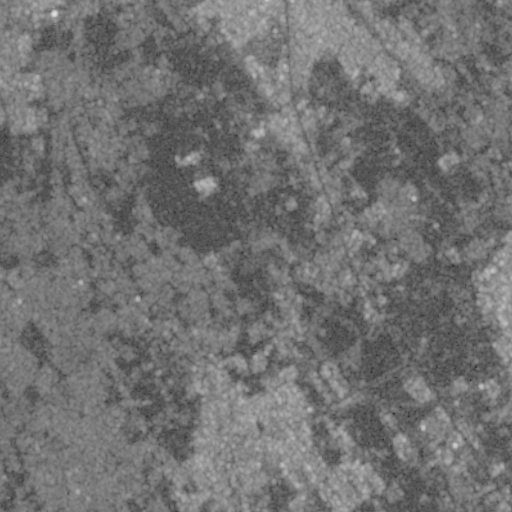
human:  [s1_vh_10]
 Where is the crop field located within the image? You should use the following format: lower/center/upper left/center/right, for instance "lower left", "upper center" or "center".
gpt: The crop field is located in the lower left of the image.
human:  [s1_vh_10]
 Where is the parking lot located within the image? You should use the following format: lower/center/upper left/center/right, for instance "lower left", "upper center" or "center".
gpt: The parking lot is located in the lower right of the image.
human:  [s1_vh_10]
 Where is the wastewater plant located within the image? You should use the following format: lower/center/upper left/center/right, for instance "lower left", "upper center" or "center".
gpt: The wastewater plant is located in the center of the image.
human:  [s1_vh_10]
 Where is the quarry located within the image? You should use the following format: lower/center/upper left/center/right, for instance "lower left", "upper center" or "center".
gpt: There is no quarry in the image.

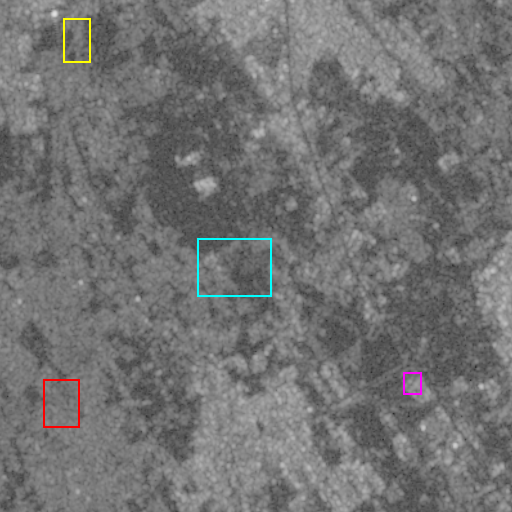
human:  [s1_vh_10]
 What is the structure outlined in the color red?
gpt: The structure outlined in red is a crop field.
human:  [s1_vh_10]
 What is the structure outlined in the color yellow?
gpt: The structure outlined in yellow is a park.
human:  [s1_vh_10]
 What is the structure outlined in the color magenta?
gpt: The structure outlined in magenta is a parking lot.
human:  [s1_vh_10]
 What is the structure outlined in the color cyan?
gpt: The structure outlined in cyan is a wastewater plant.
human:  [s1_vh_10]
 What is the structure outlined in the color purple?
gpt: There is no purple outline.